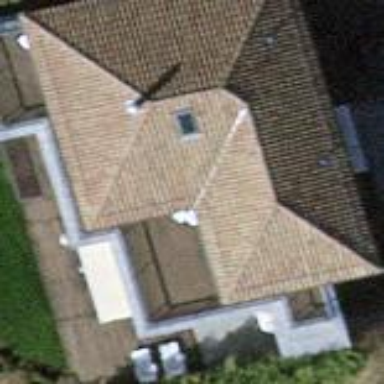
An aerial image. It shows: Building with pyramidal-shaped roof.